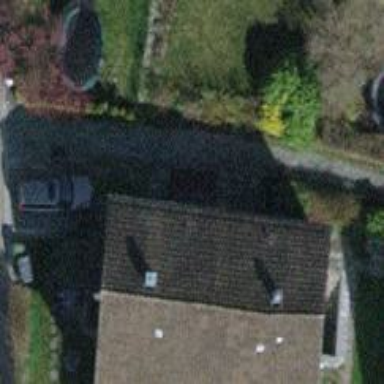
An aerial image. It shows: Semi-detached house.